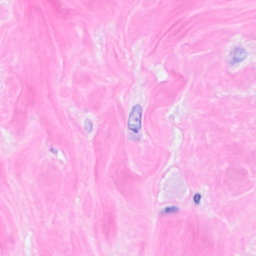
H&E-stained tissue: Breast